Question: I am currently learning python and tkinter.
I was wondering how to add a button to the title bar in the "mac osx style". I found a simple picture example:

The screenshot shows an app written in python using tkinter.
Can it be available for linux systems ?
Thanks !
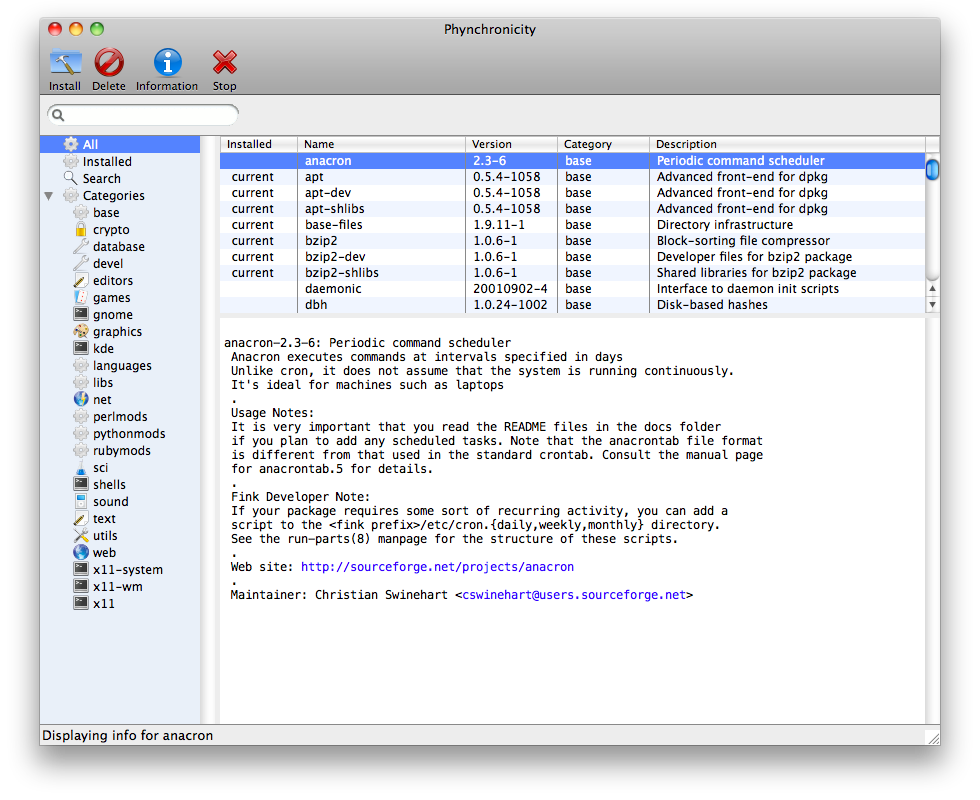
Answer: That application uses an open source extension. See <URL>